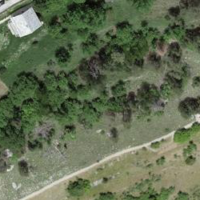
EUNIS habitat code: 45
Species observed at this site:
Odontites luteus